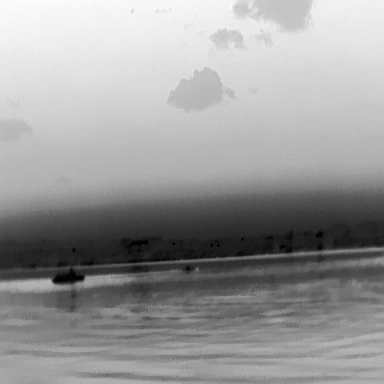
There are two objects shown in the infrared image, including a warship, and a canoe.